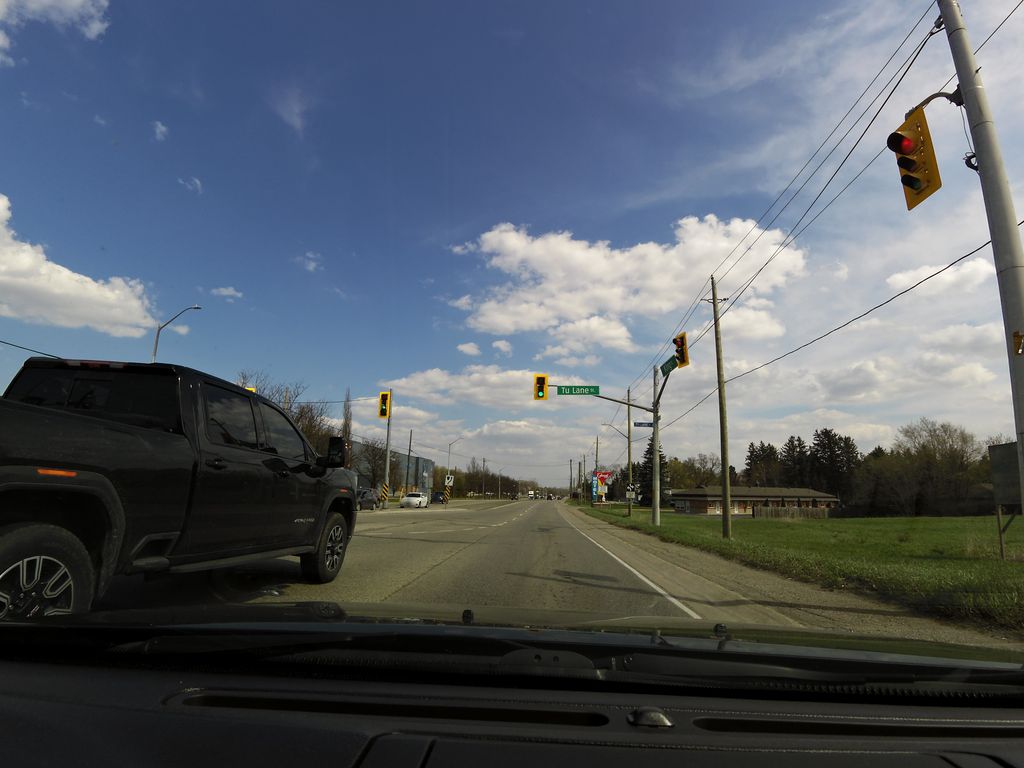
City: kitchener-waterloo